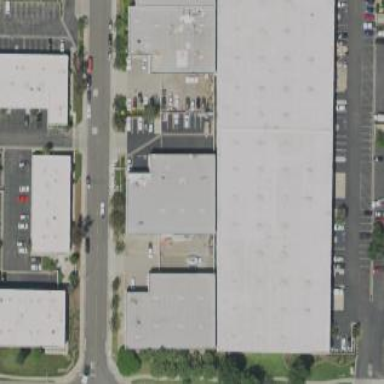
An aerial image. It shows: Commercial area.